Question: I have two 'DatePicker''s in my application and I have to select records depending on the user selection of date ( from date - To date). the below figure displays the design of my 'Datepicker'. I would like to display count of the succeeded Process in the succeddedtxtBox and count of the failed Process in the failedtxtBox, depending on the date selection in these datepickers

XAML
'''
<Label>displays the succedded process</Label>
<Border BorderThickness="1" BorderBrush="Gray">
<TextBlock FontWeight="SemiBold" FontSize="12" x:Name="success_Txtbox" Width="50" VerticalAlignment="Stretch" TextAlignment="Right"/>
</Border>
<Label>displays the failed process</Label>
<Border BorderBrush="Gray" BorderThickness="1">
<TextBlock FontWeight="SemiBold" FontSize="12" x:Name="fail_Txtbox" Width="50" TextAlignment="Left"></TextBlock>
</Border>
'''
I figured the logic for linq to query, which will look something like this.
'''
var query_success = ( from x in this.db.Processes
where x.date = "from date" && x.date = "to date" &&
(x.Type == "completed")
select x).Count();
success_Txtbox.Text = query_success.ToString();
var query_failed = ( from x in this.db.Processes
where x.date = "from date" && x.date = "to date" &&
(x.Type == "Failed")
select x).Count();
failed_Txtbox.Text = query_failed.ToString();
'''
'''
<StackPanel Orientation="Horizontal">
<Label>From</Label>
<Border>
<DatePicker x:Name="fromDP"></DatePicker>
</Border>
<Label>To</Label>
<Border>
<DatePicker x:Name="toDP"></DatePicker>
</Border>
<Button Content="Go !" Height="23" Name="Go_Btn" Width="75" Click="Go_Btn_Click" />
</StackPanel>
'''
'''
private void Go_Btn_Click(object sender, SelectionChangedEventArgs e)
{
var query_History = (this.db.Processes
.Where(x => x.Date >= fromDP.SelectedDate.Value && x.Date <= toDP.SelectedDate.Value));
var query_Success = query_History.Count(p => p.Type == "Complete");
var query_Failed = query_History.Count(p => p.Type == "Failed");
success_Txtbox.Text = query_Success.ToString();
fail_Txtbox.Text = query_Failed.ToString();
}
'''
I tried the above solution, but it displays 0 as the result in the txtbox .
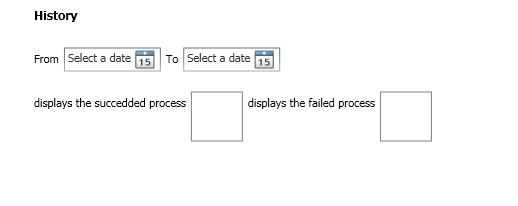
Answer: based on your linq, if you do
'''
where x.date = "from date" && x.date = "to date"
'''
you'll only get results when both datepickers are selected to the same date.
You want something more along the lines of
'''
where x.date >= datepicker_FromDate.selectedValue
&& x.date <= datepicker_ToDate.selectedValue
'''